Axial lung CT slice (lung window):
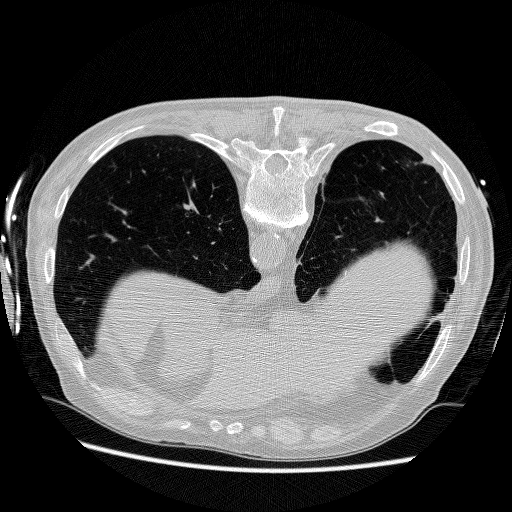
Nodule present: no